Question: I'm trying to get my login form to be on top of the div that I'm using as a menu bar, but the div is in front and it's blocking the login form. This is the code I have right now, does anyone know how to fix this?:
'''
#login-form {
top: 0;
position: absolute;
}
#topbar {
height: 40px;
width: 100%;
background-color: #336680;
box-shadow: 0.1em 0.1em 0.1em;
position: absolute;
top: 0;
left: 0;
padding: 0;
}
'''

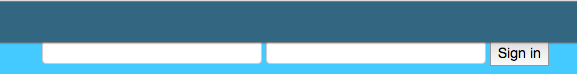
Answer: In your HTML, put the '#login-form' element after the '#topbar' element. Logically, that's where it should be (which is useful for screen readers and text-only browsers)
Alternatively, use 'z-index' in your CSS - a higher number gets put on top.